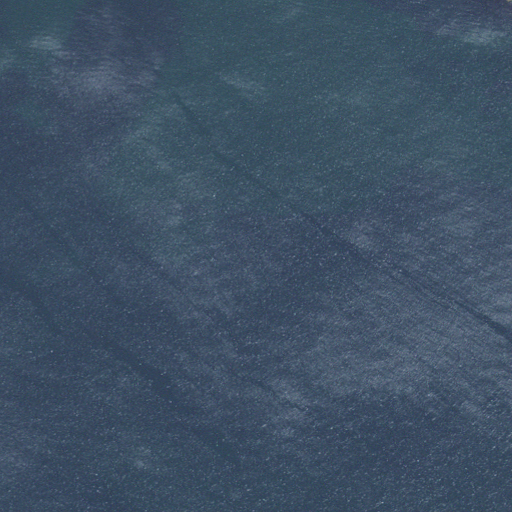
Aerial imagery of island in Massachusetts named Kitfield Ledge containing only open water